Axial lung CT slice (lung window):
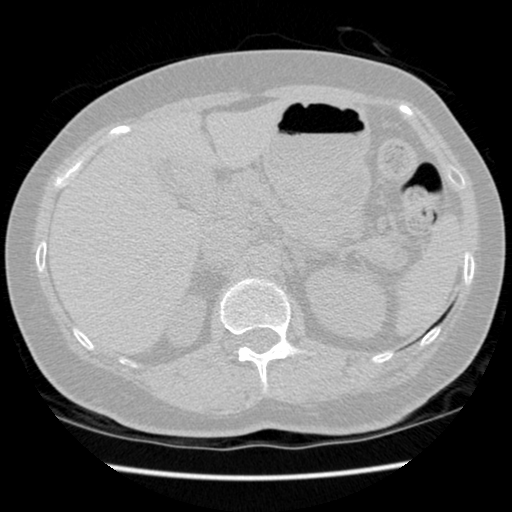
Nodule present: no